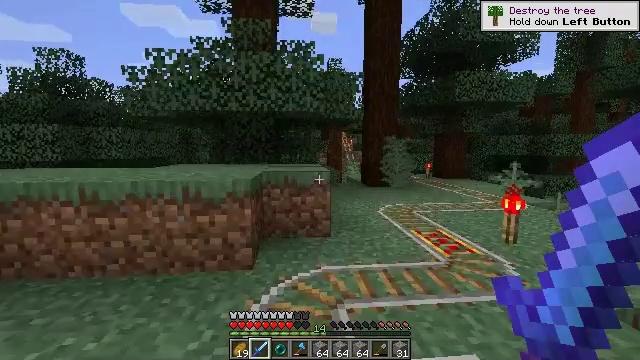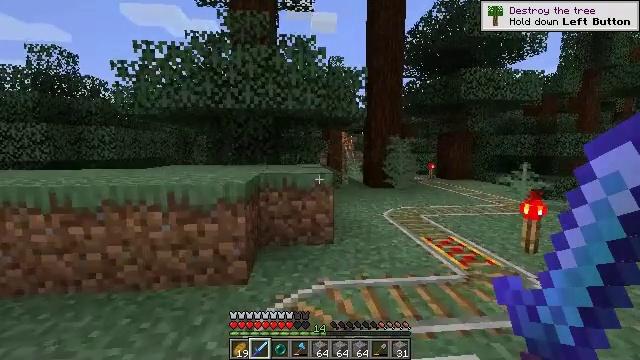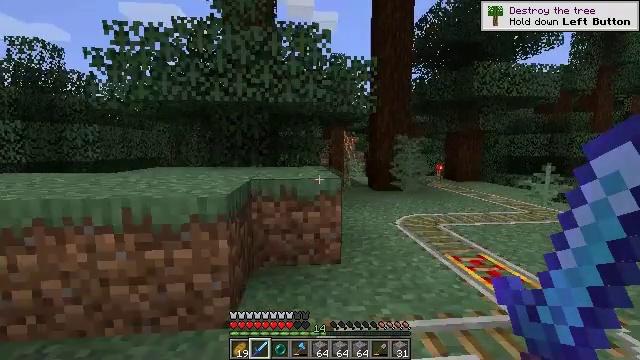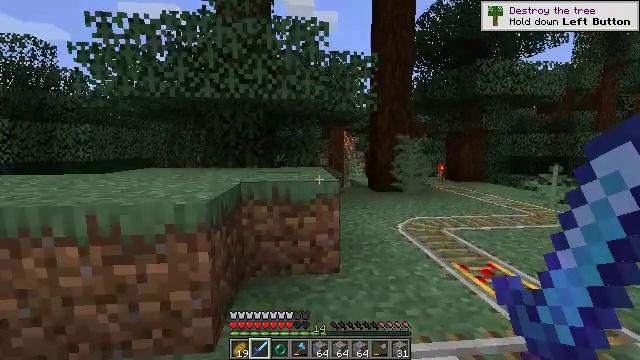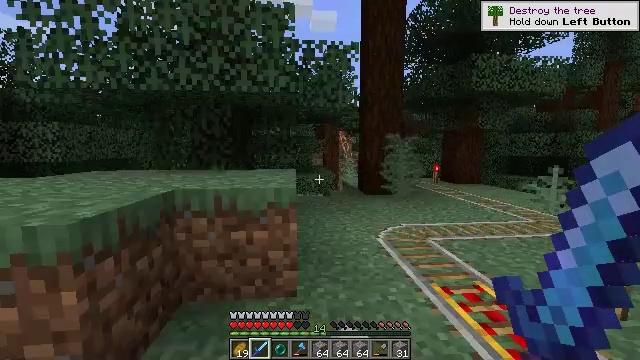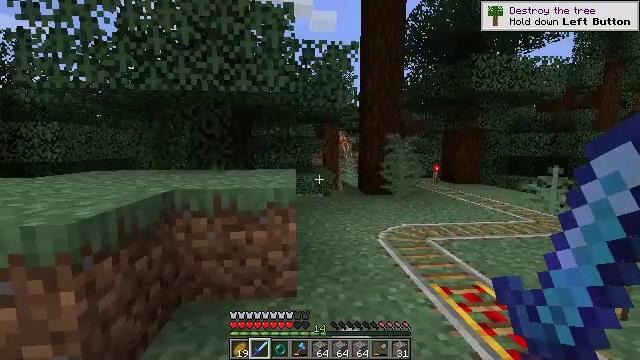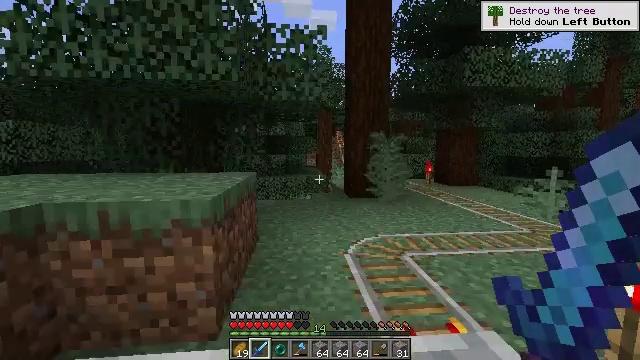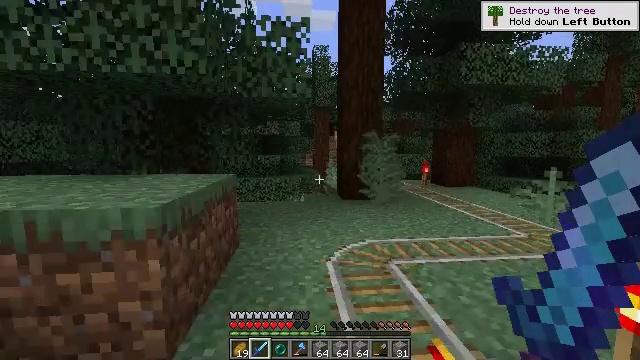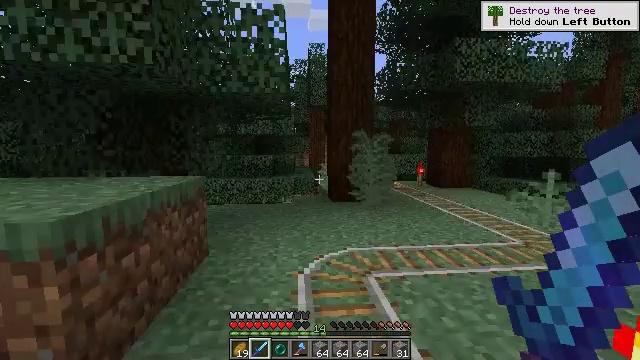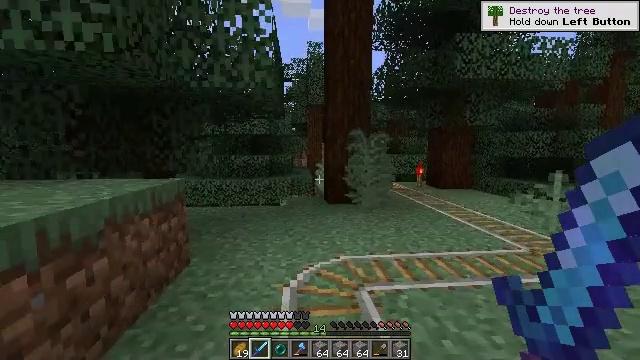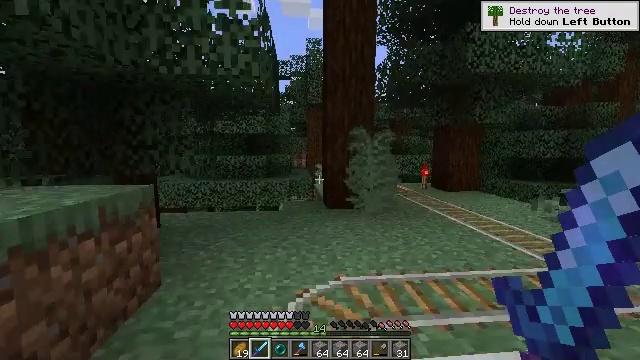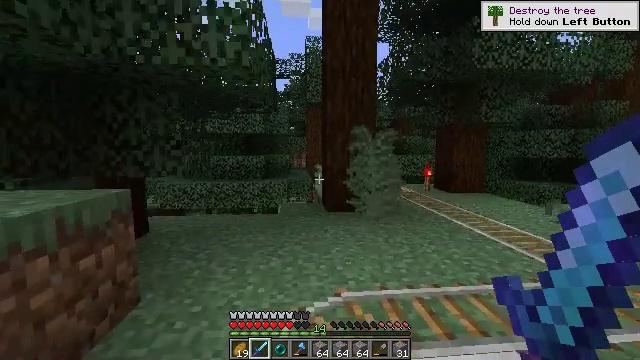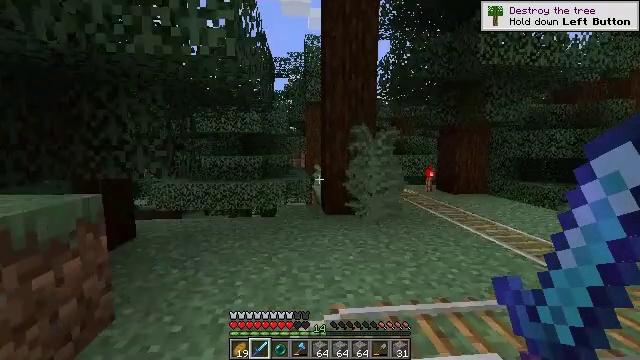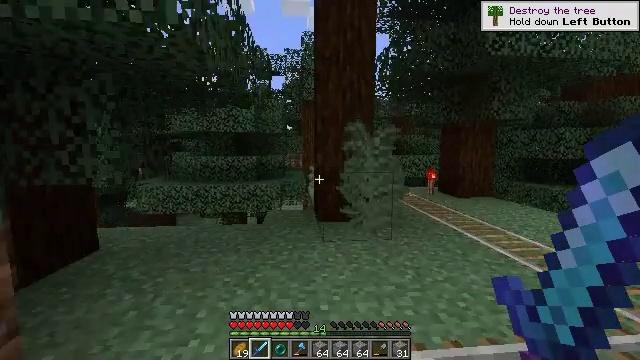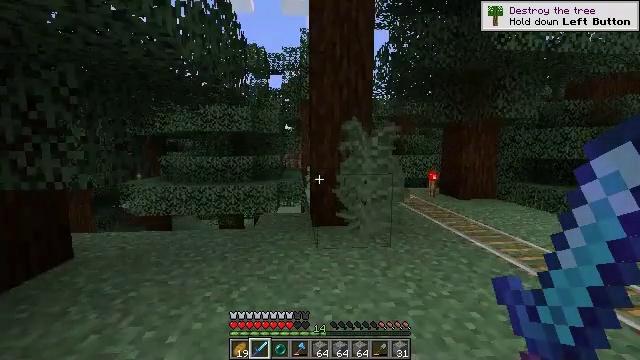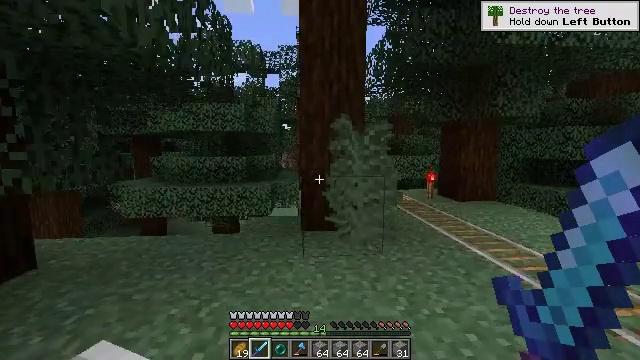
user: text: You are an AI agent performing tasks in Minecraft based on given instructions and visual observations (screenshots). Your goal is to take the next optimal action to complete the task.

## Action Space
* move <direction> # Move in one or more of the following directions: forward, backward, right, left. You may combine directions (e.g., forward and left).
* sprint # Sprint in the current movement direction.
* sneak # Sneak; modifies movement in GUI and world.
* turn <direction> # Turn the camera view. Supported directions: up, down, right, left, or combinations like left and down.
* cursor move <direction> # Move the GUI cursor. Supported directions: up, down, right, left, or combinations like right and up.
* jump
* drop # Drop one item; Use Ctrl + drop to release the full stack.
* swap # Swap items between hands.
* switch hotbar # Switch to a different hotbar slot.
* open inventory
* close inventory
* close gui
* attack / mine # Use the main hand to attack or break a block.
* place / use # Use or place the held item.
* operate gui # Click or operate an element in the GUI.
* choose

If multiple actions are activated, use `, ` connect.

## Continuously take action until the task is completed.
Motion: motion action
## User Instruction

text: Retrieve the torch.
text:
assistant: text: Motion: no_op
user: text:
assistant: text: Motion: no_op
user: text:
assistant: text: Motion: no_op
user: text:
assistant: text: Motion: no_op
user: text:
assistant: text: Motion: no_op
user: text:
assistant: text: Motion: no_op
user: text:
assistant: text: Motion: no_op
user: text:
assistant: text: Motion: no_op
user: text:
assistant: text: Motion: no_op
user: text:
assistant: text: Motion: no_op
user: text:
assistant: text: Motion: no_op
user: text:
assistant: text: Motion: no_op
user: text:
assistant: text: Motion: no_op
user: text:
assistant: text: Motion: no_op
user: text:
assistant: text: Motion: no_op
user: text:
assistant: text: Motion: no_op
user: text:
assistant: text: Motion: no_op
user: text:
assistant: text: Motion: no_op
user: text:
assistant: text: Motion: no_op
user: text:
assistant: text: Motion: no_op
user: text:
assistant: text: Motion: no_op
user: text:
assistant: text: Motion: no_op
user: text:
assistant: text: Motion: no_op
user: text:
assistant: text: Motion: no_op
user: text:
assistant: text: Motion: no_op
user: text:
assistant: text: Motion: no_op
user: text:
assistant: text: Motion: no_op
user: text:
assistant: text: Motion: no_op
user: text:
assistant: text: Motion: no_op
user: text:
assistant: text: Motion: no_op